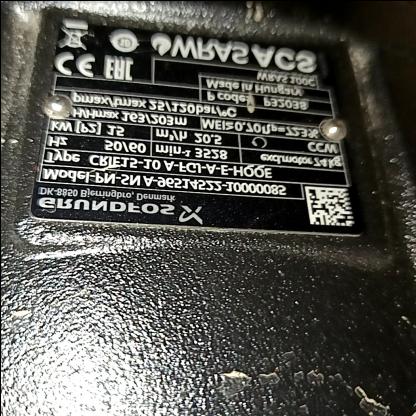
Klasa: tabliczka-znamionowa